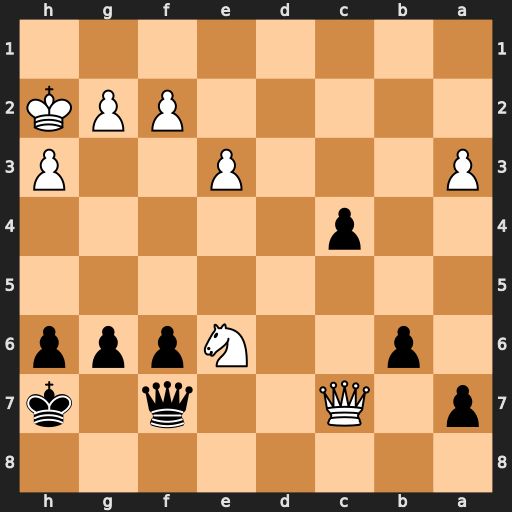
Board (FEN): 8/p1Q2q1k/1p2Nppp/8/2p5/P3P2P/5PPK/8
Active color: b
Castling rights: -
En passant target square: -
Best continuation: Qxc7+ Nxc7 c3 Ne6 c2